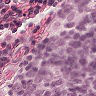
Metastatic tissue present: yes